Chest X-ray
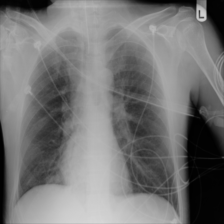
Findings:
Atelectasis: negative
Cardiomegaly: negative
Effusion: negative
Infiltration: negative
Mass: negative
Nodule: negative
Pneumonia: negative
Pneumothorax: negative
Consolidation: negative
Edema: negative
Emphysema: negative
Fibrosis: negative
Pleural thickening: negative
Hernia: negative